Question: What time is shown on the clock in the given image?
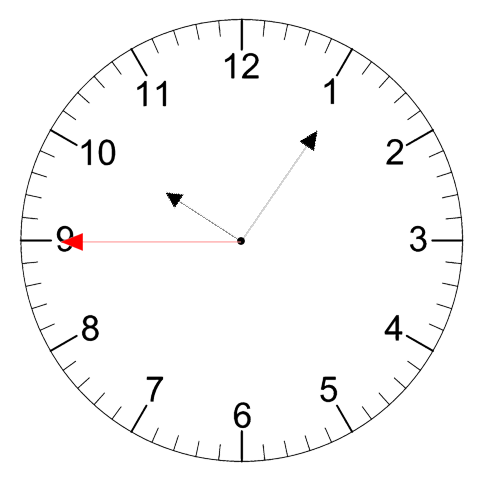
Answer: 10:05:45